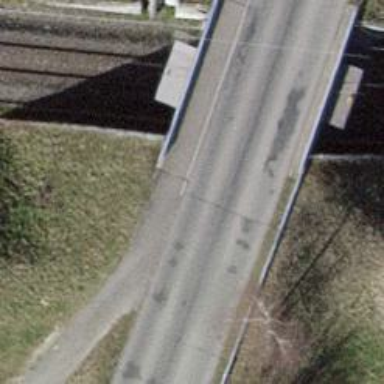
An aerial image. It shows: Asphalt footway with sidewalk on bridge.